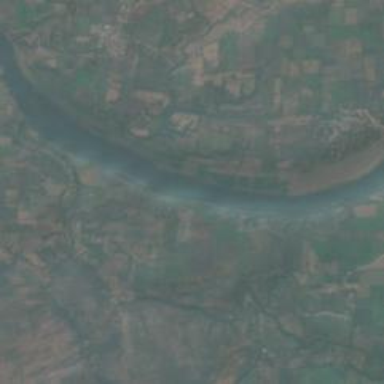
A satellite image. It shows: Beautiful view of river.